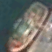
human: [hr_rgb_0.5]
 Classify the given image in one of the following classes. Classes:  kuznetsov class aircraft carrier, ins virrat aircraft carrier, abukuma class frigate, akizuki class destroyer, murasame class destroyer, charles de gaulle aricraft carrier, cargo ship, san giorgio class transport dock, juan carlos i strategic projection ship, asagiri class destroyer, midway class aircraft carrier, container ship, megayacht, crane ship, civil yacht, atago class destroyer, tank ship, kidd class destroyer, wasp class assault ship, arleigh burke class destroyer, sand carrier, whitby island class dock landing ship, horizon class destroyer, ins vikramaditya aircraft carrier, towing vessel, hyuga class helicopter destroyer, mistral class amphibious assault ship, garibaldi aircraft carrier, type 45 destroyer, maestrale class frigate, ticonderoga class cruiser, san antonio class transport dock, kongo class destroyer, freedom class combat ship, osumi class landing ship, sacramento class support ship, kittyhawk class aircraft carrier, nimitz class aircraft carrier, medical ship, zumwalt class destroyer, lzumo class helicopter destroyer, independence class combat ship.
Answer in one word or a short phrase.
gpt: Towing vessel